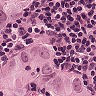
Metastatic tissue present: yes